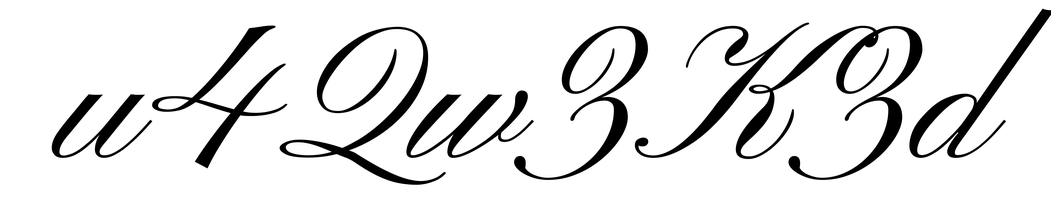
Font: PinyonScript-Regular